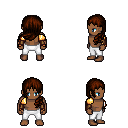
a pixel art fantasy rpg character, male body template, human, dark skin, gold arm armor, white pants, brown left-swept hairstyle, leather bracers, four views (front, back, left, right), 2x2 character sprite sheet, small pixel art, hard edges, no anti-aliasing